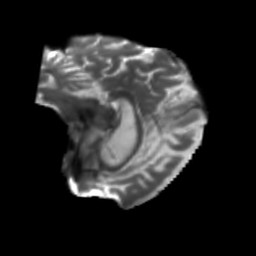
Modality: T2w
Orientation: sagittal
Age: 66
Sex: female
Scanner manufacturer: siemens
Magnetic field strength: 3 T
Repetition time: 5.25 s
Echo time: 0.08 s